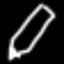
Label: pencil